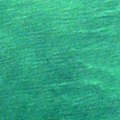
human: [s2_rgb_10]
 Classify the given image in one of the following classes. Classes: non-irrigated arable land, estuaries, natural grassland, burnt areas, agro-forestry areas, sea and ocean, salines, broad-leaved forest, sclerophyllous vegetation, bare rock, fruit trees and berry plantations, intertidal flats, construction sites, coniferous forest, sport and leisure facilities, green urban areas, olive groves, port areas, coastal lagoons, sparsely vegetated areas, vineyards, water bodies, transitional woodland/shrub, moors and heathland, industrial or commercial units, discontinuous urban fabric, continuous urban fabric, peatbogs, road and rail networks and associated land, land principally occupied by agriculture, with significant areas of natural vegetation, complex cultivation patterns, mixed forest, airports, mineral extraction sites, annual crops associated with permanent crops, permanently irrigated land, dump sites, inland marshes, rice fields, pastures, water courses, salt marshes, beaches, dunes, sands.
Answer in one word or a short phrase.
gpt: sea and ocean